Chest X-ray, PA view. Patient: 52 years old, sex M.
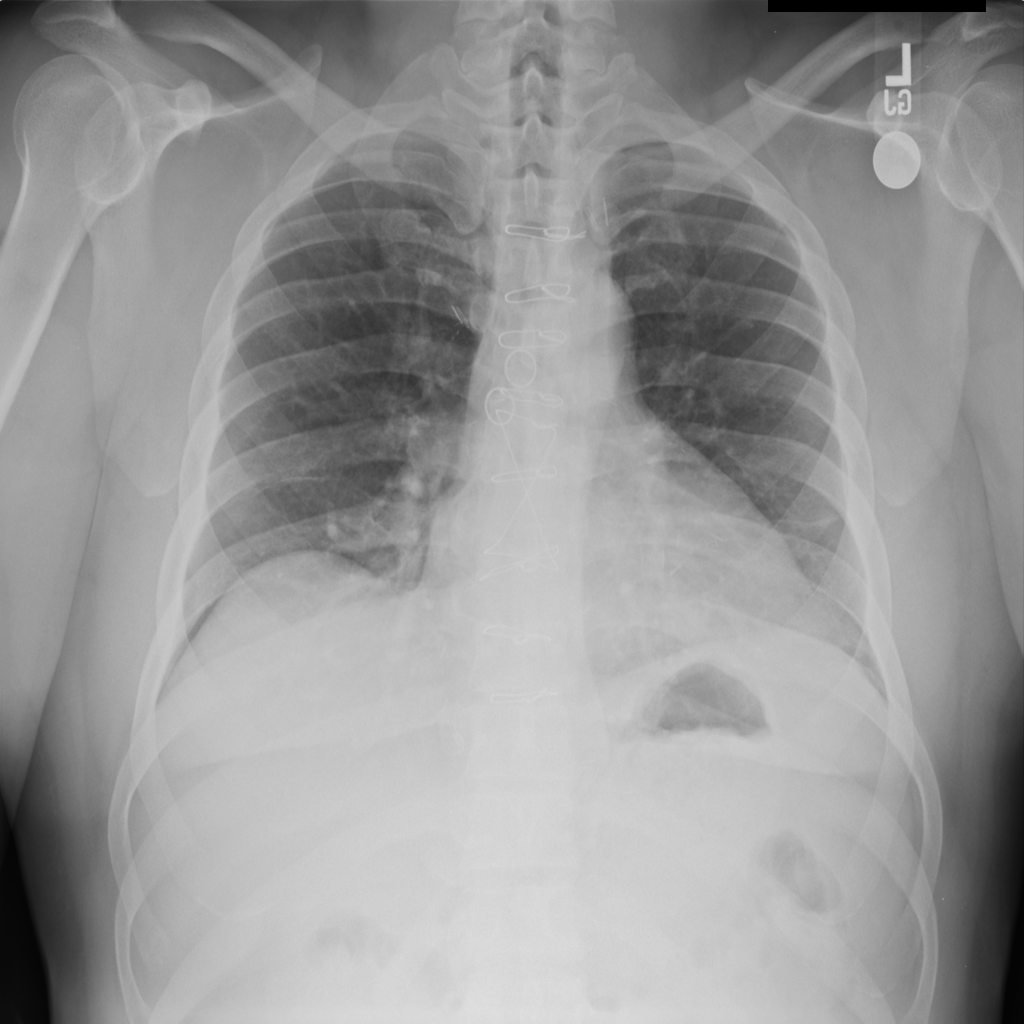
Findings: No Finding